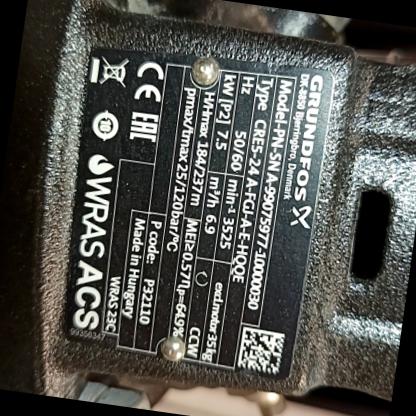
Klasa: tabliczka-znamionowa